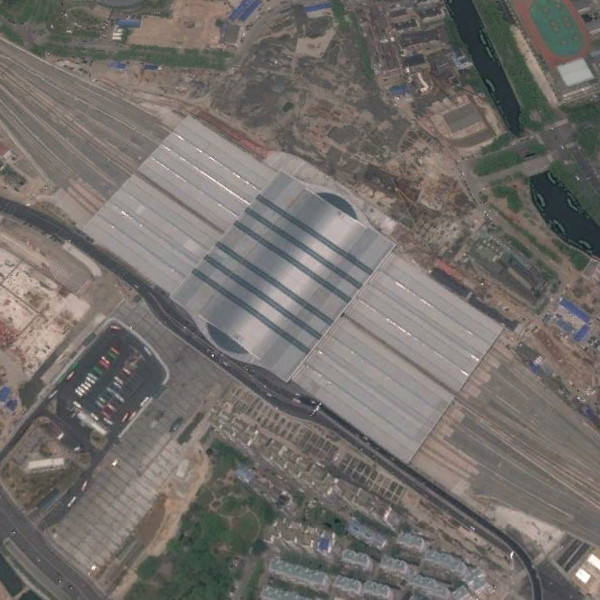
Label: RailwayStation